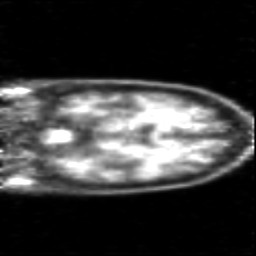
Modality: PET
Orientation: coronal
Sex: female
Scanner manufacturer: siemens